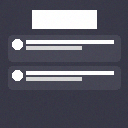
Screen state: on